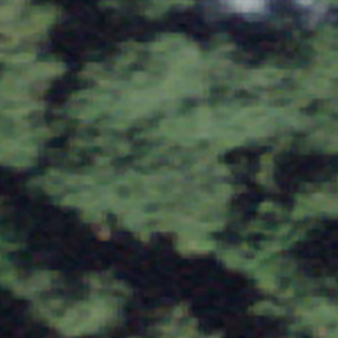
Label: other